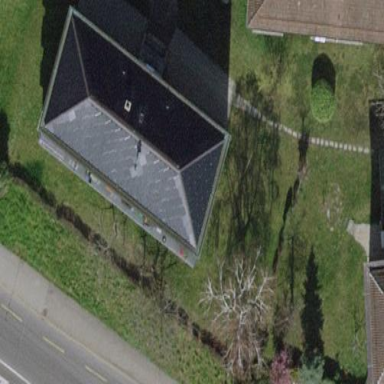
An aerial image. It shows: Apartment building with hipped roof.